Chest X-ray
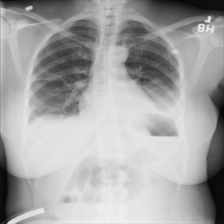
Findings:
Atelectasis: negative
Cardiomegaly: negative
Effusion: negative
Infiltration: negative
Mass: negative
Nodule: negative
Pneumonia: negative
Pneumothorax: negative
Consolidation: negative
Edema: negative
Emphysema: negative
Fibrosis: negative
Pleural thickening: negative
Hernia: negative